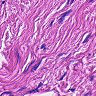
Metastatic tissue present: no